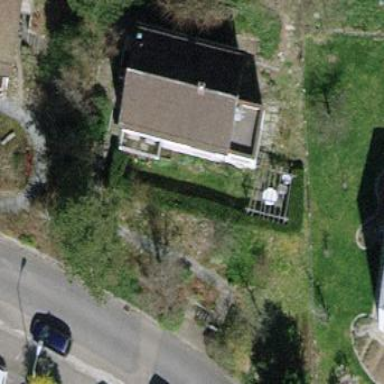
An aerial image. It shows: Detached building.